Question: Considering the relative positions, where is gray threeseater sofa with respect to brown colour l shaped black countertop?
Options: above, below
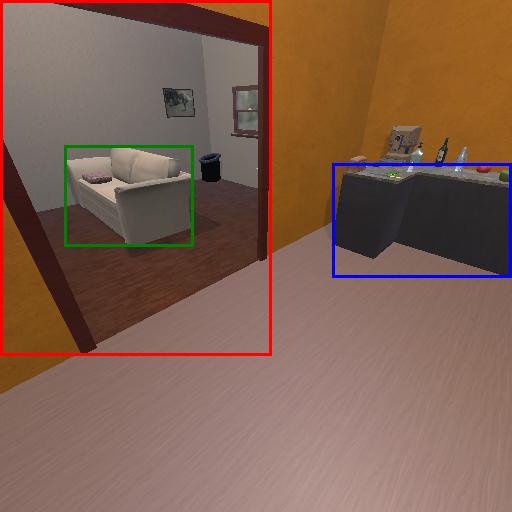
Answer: above